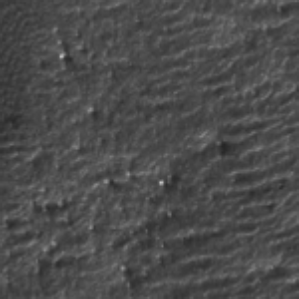
Label: frost